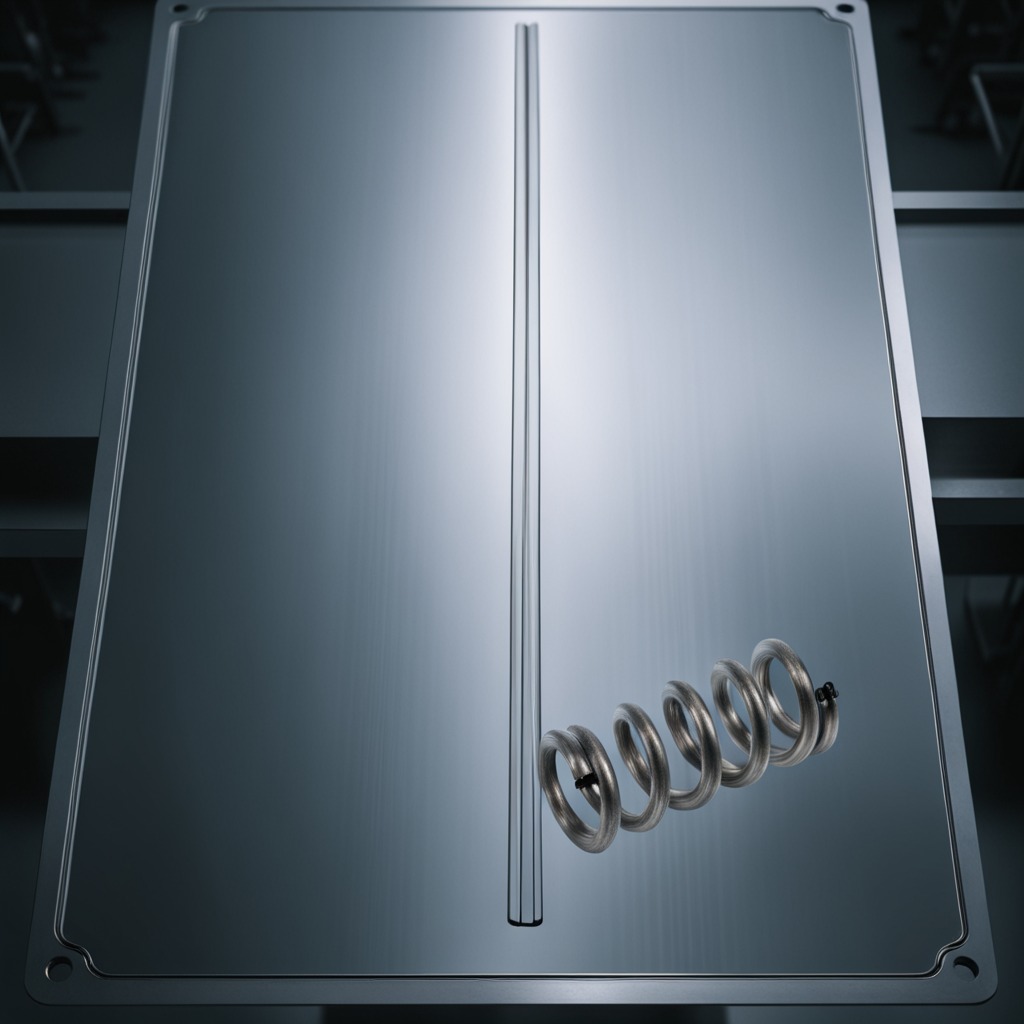
A coiled metal spring is lying on a metal table in a machine shop under fluorescent lights.